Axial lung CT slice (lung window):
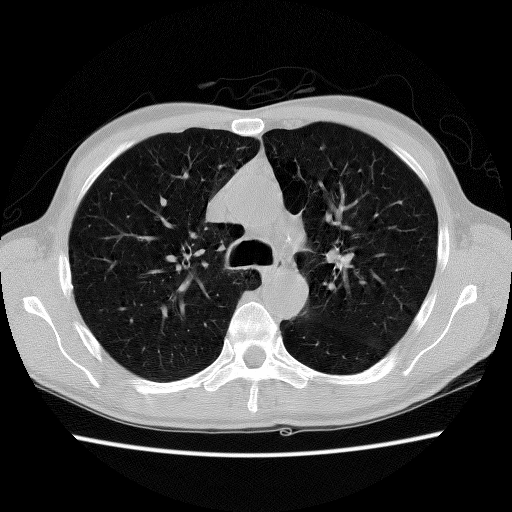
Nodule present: no